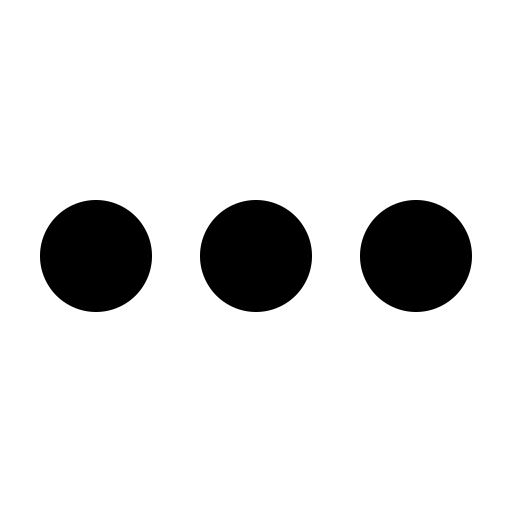
Tags: icon, FontAwesome, fa-icon, solid, ellipsis